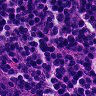
Metastatic tissue present: no